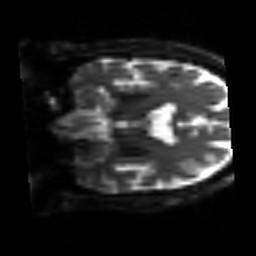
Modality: sbref
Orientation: coronal
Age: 58
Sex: male
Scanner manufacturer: siemens
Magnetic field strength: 3 T
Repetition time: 3.2 s
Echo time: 0.081 s